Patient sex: F
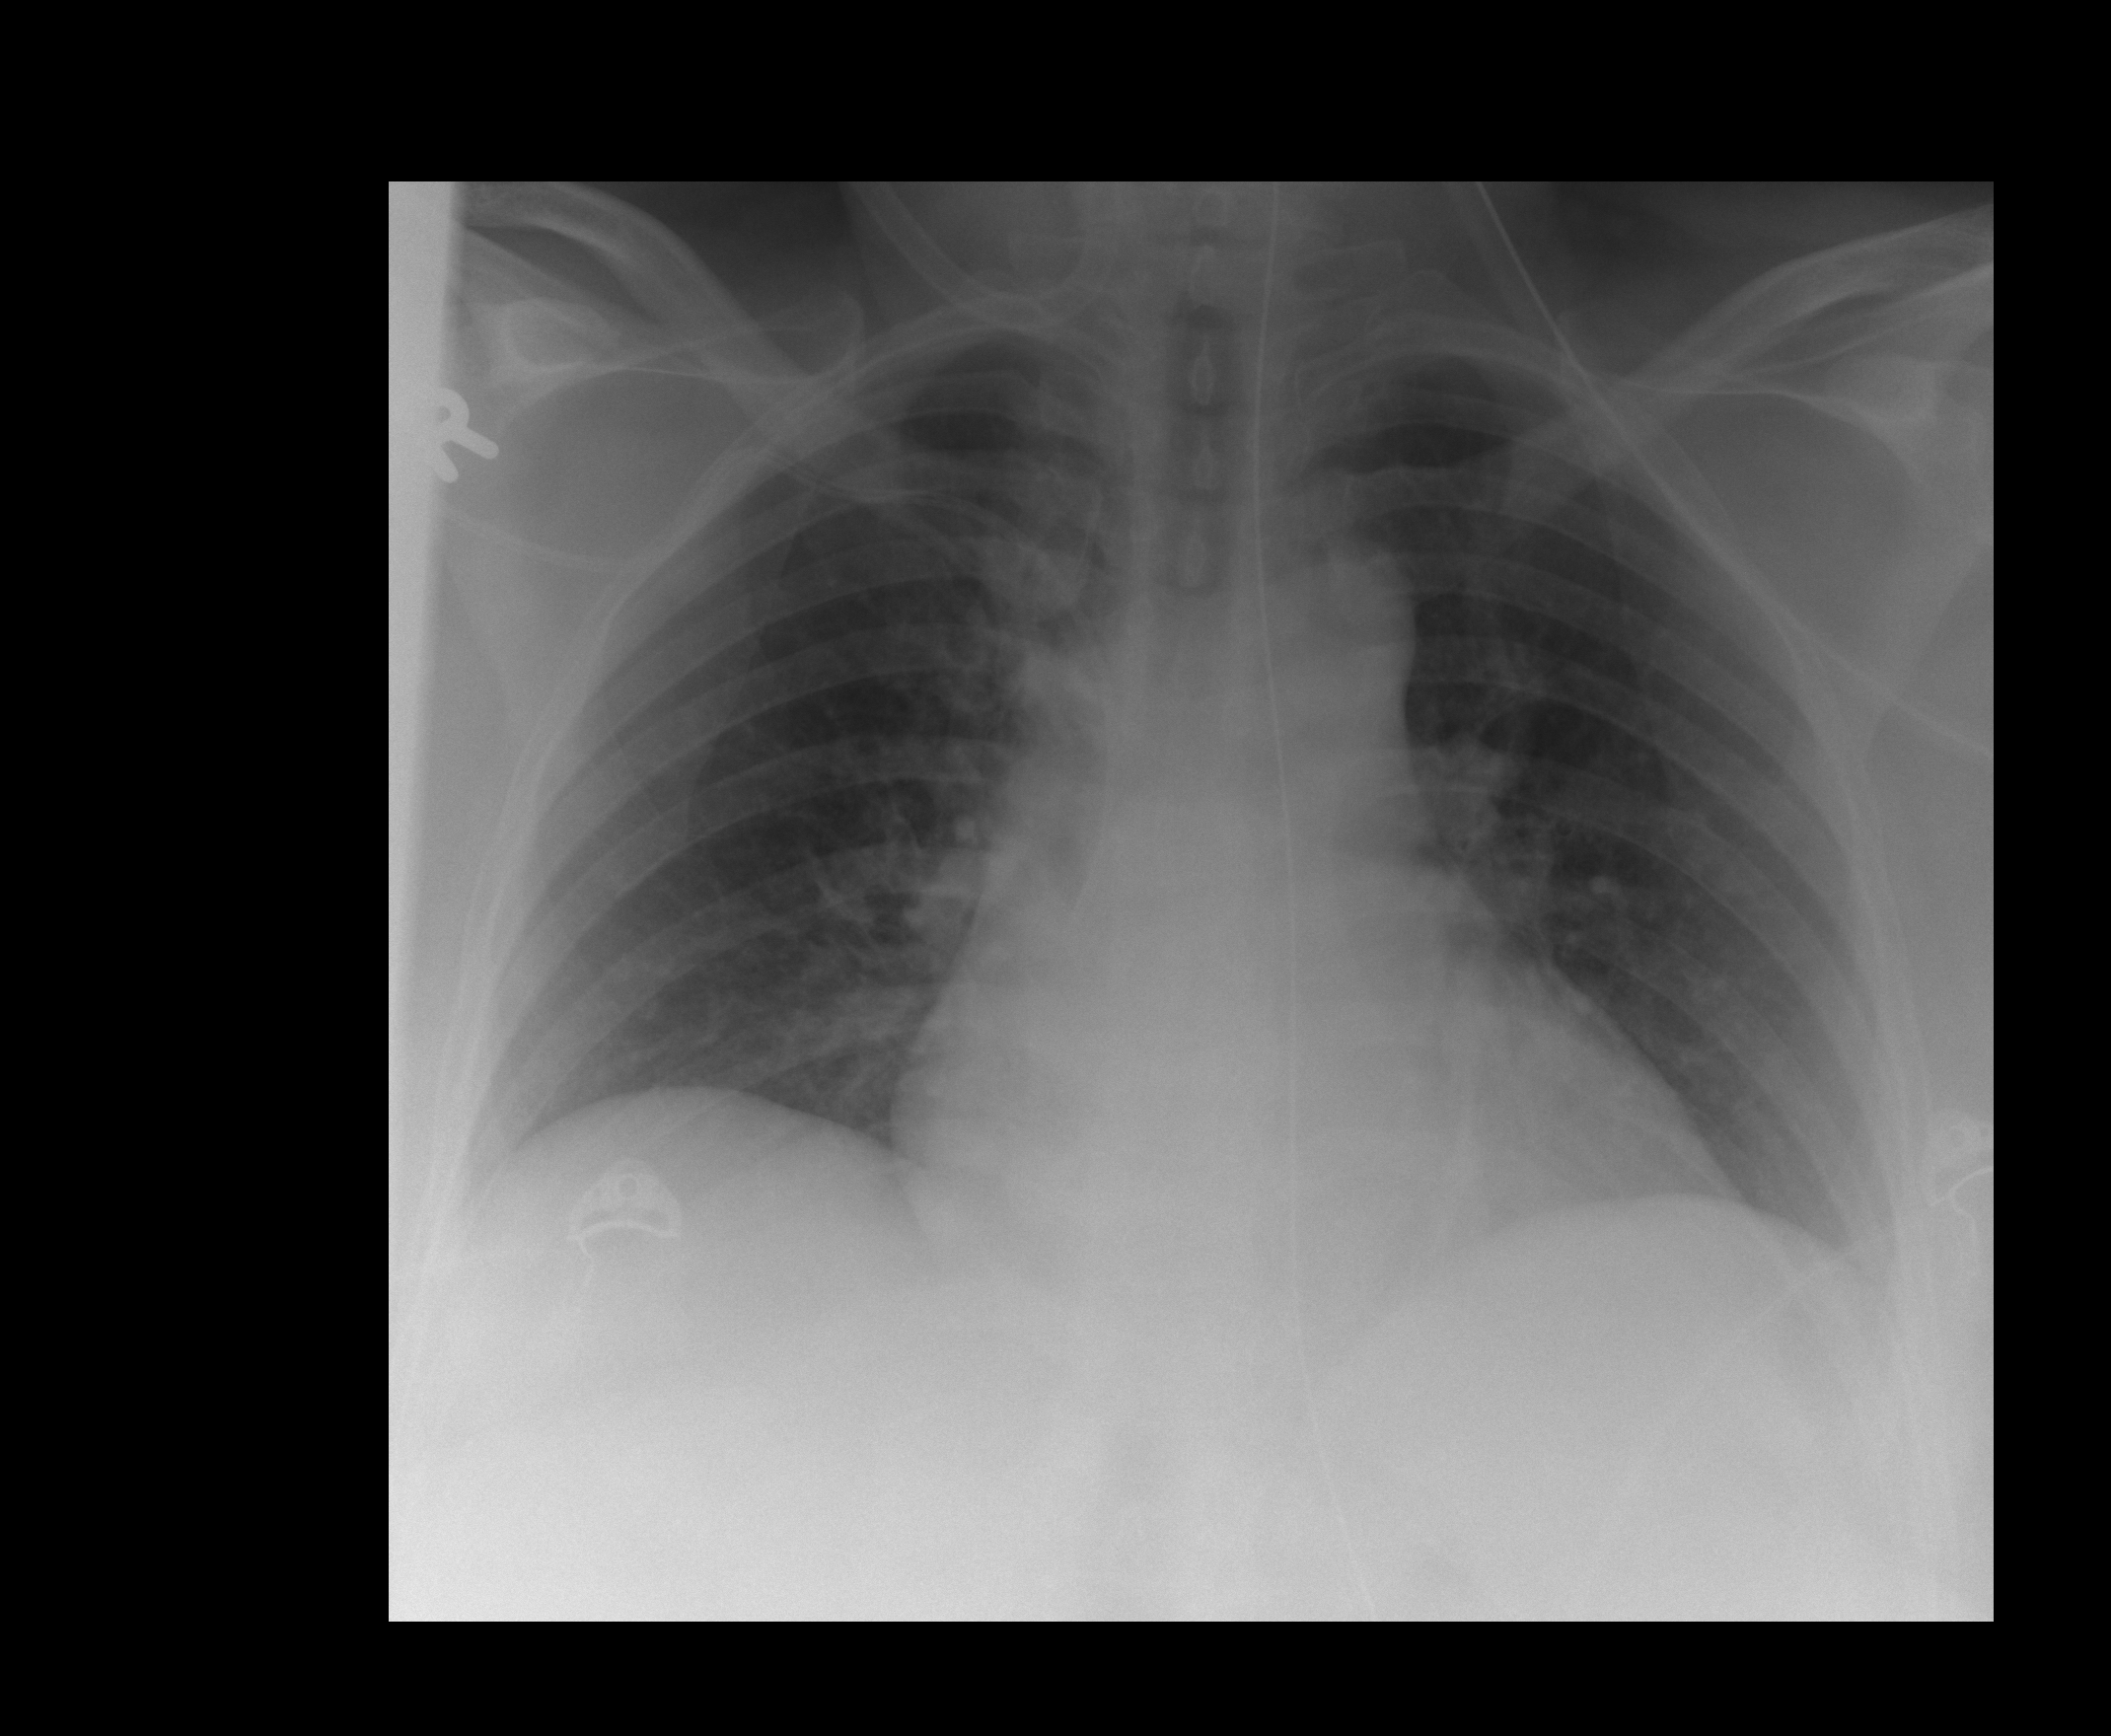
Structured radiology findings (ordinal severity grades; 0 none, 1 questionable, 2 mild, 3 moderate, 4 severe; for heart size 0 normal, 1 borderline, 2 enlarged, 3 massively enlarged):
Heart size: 2
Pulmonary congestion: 2
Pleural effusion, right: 0
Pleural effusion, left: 1
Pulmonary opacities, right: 0
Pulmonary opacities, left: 0
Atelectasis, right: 1
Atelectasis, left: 1